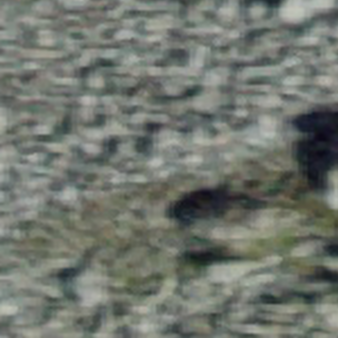
Label: other